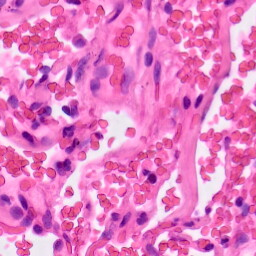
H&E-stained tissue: Lung